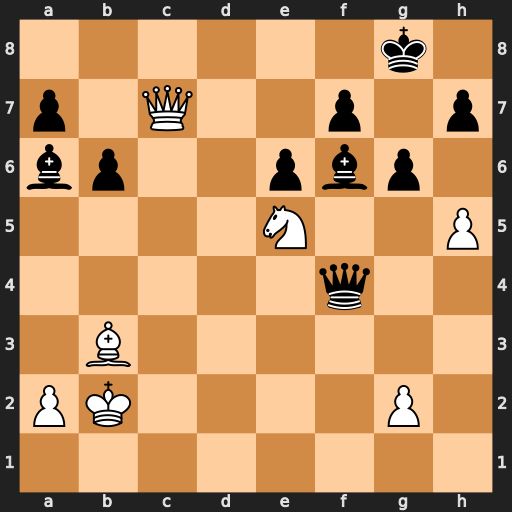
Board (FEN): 6k1/p1Q2p1p/bp2pbp1/4N2P/5q2/1B6/PK4P1/8
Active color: w
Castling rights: -
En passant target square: -
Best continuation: Qxf7+ Kh8 Qf8#